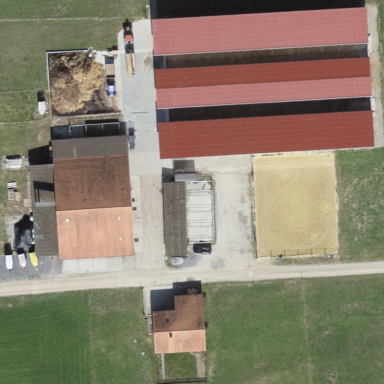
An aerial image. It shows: Farmyard area.